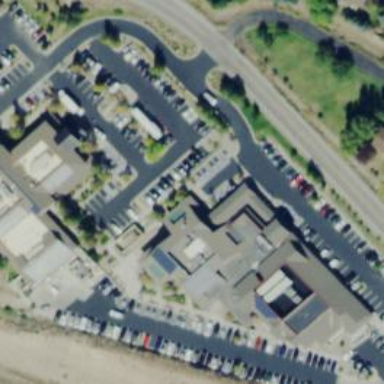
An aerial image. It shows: Hospital providing healthcare services.